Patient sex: F
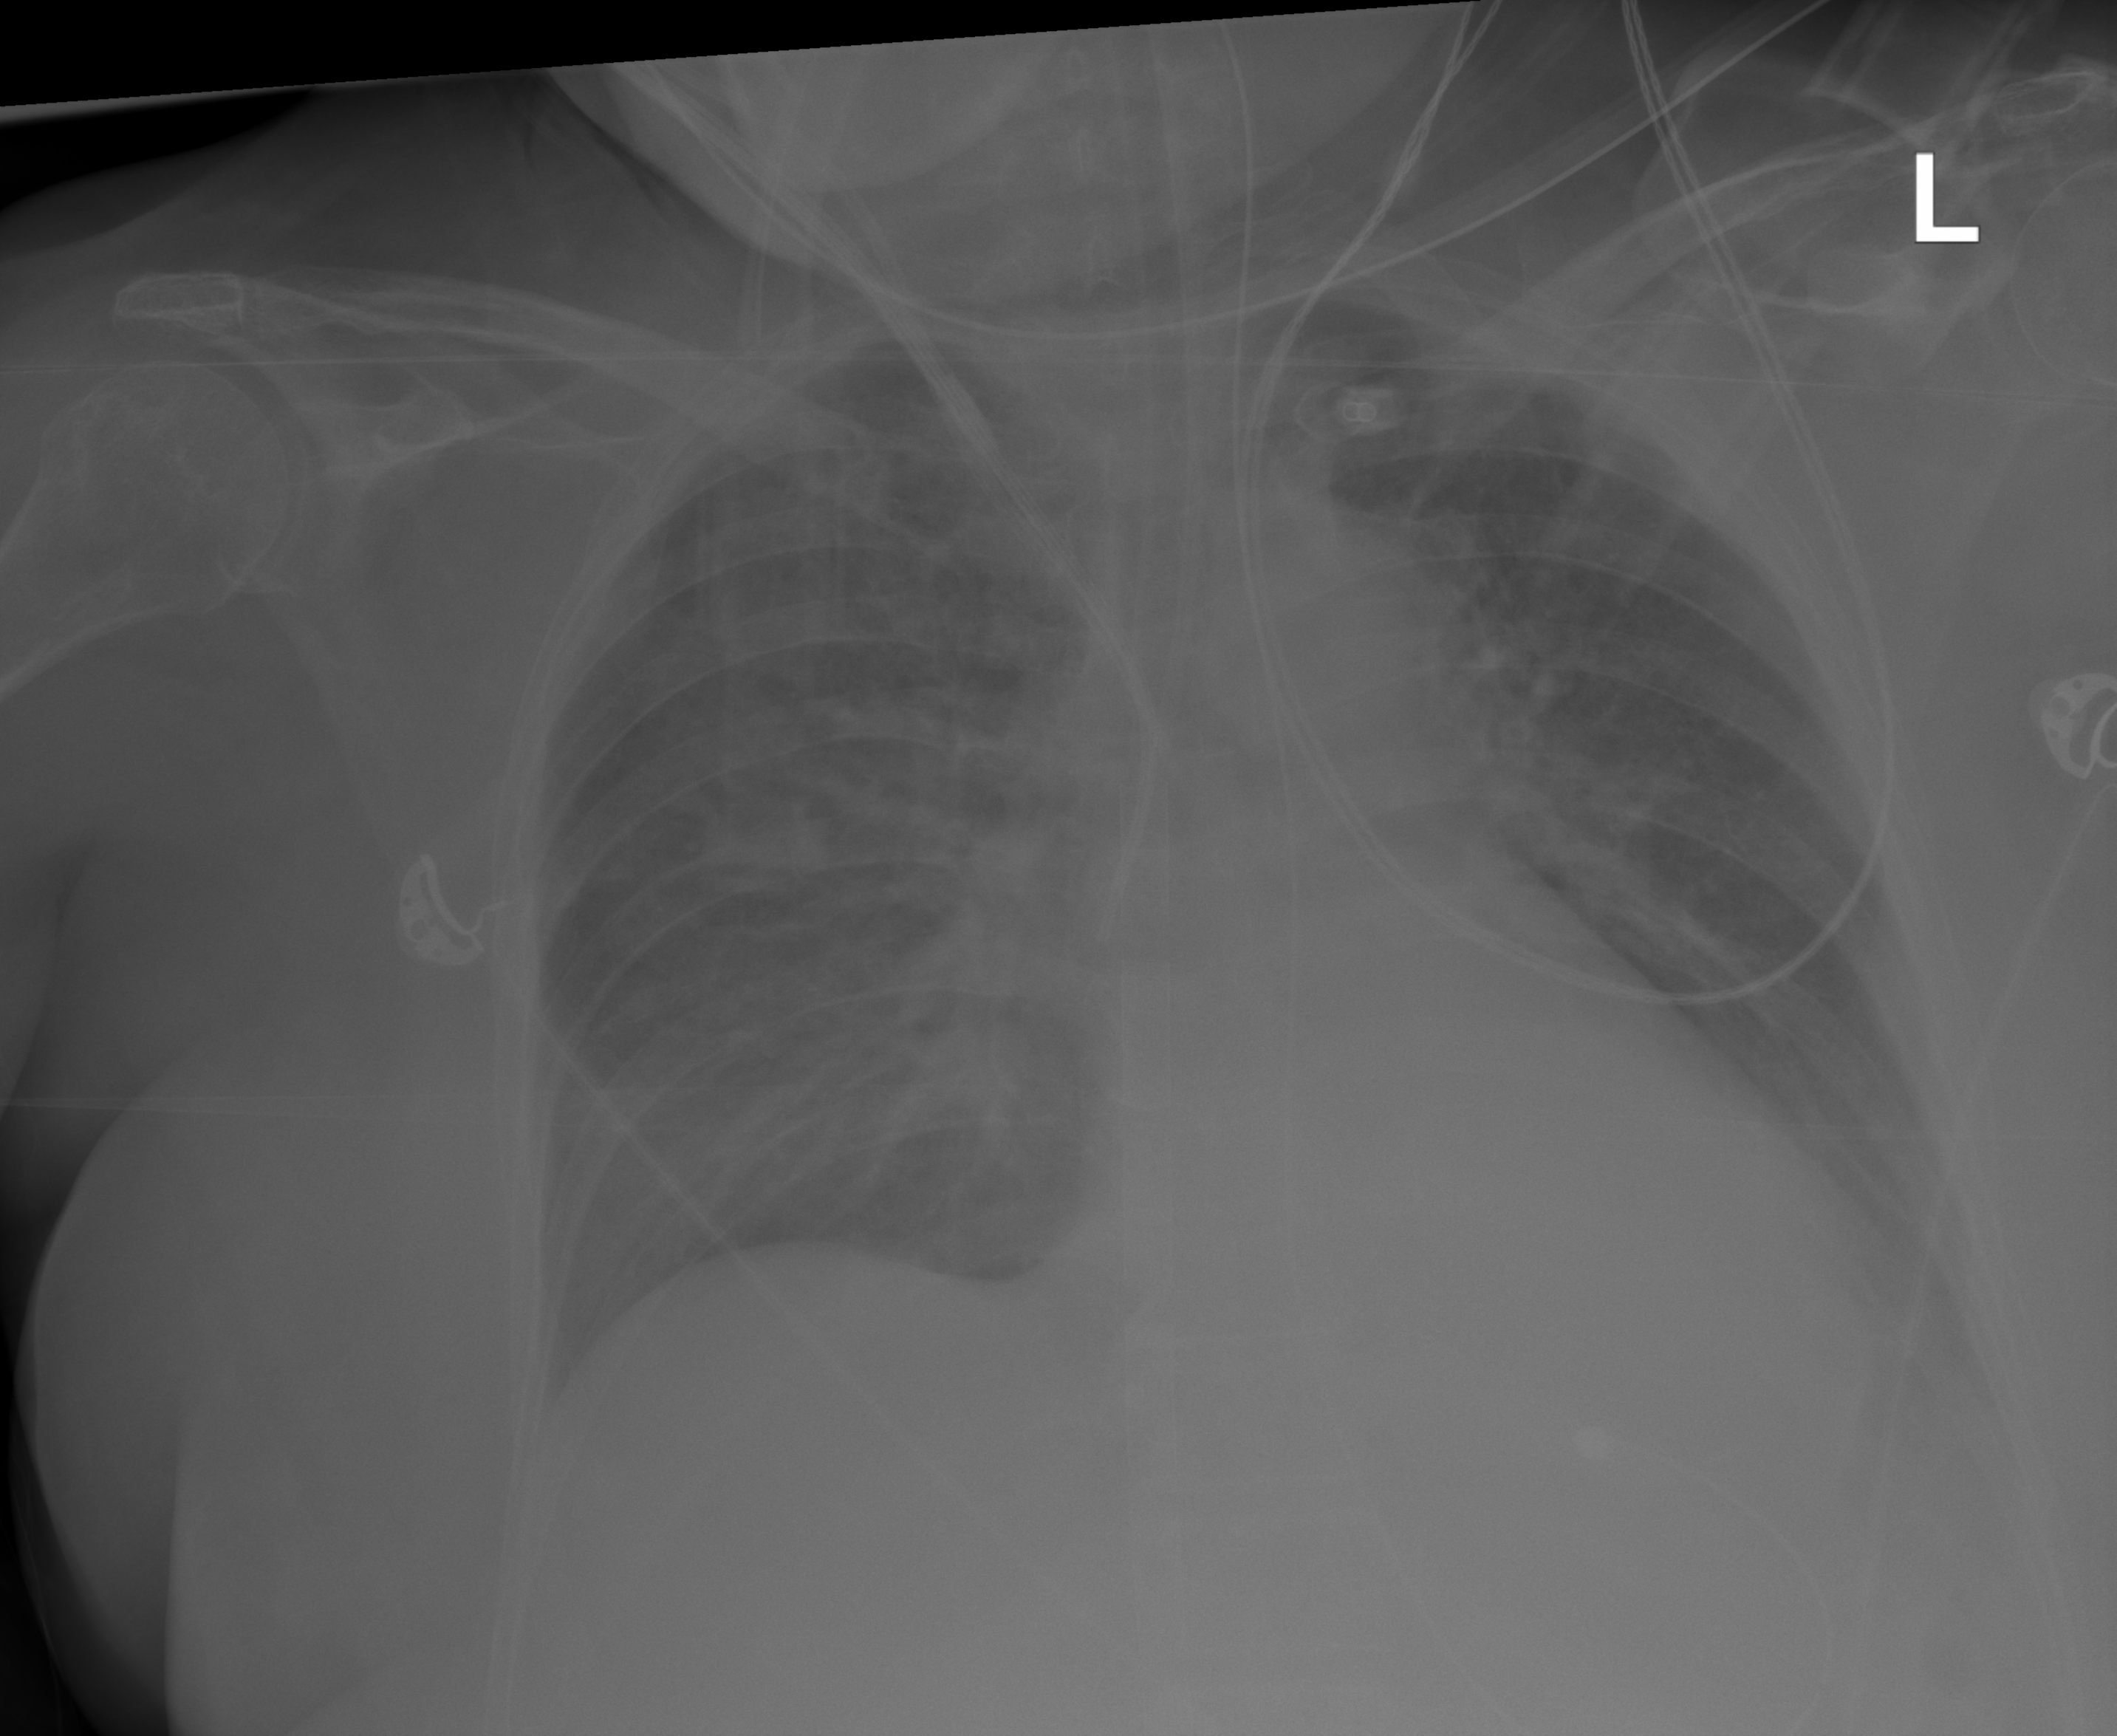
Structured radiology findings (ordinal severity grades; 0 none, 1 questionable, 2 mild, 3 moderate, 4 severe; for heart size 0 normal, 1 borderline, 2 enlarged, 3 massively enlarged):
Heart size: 2
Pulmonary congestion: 2
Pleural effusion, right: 0
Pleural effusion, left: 2
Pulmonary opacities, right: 3
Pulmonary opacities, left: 2
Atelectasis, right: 2
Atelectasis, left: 2